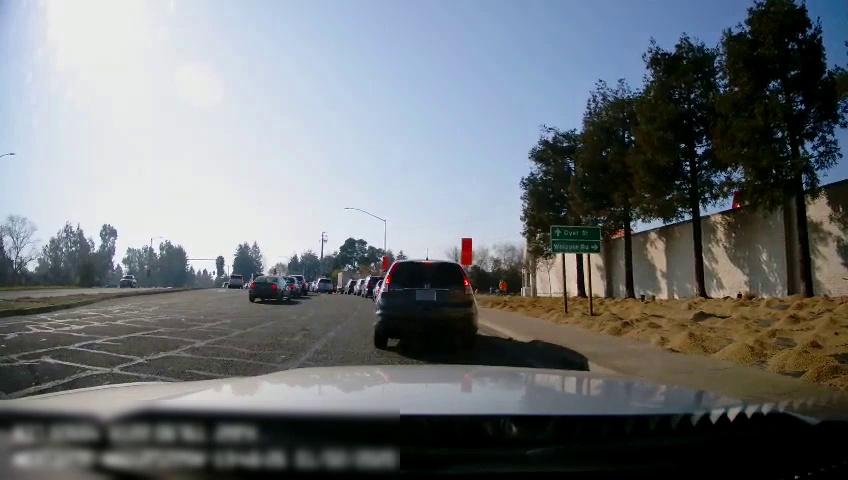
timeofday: Day
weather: Sunny
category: Drivable Space
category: Drivable Space
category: Pedestrians
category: Pedestrians
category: Vehicles | SUV
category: Vehicles | Truck
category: Vehicles | Car
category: Vehicles | Car
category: Vehicles | Car
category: Vehicles | Car
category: Vehicles | SUV
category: Vehicles | SUV
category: Vehicles | Car
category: Vehicles | SUV
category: Vehicles | SUV
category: Vehicles | SUV
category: Vehicles | Car
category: Traffic | Signs
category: Traffic | Signs
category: Traffic | Signs